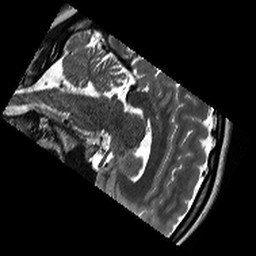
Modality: T2w
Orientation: sagittal
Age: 21
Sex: female
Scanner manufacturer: siemens
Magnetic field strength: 3 T
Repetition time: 13.15 s
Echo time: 0.082 s